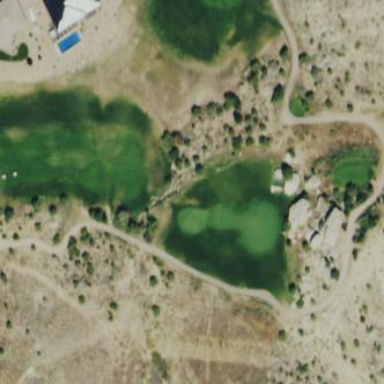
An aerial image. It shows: Rough grassy area used for golf.